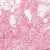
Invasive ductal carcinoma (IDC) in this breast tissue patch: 0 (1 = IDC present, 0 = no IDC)